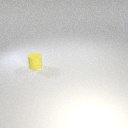
small yellow rubber cylinder